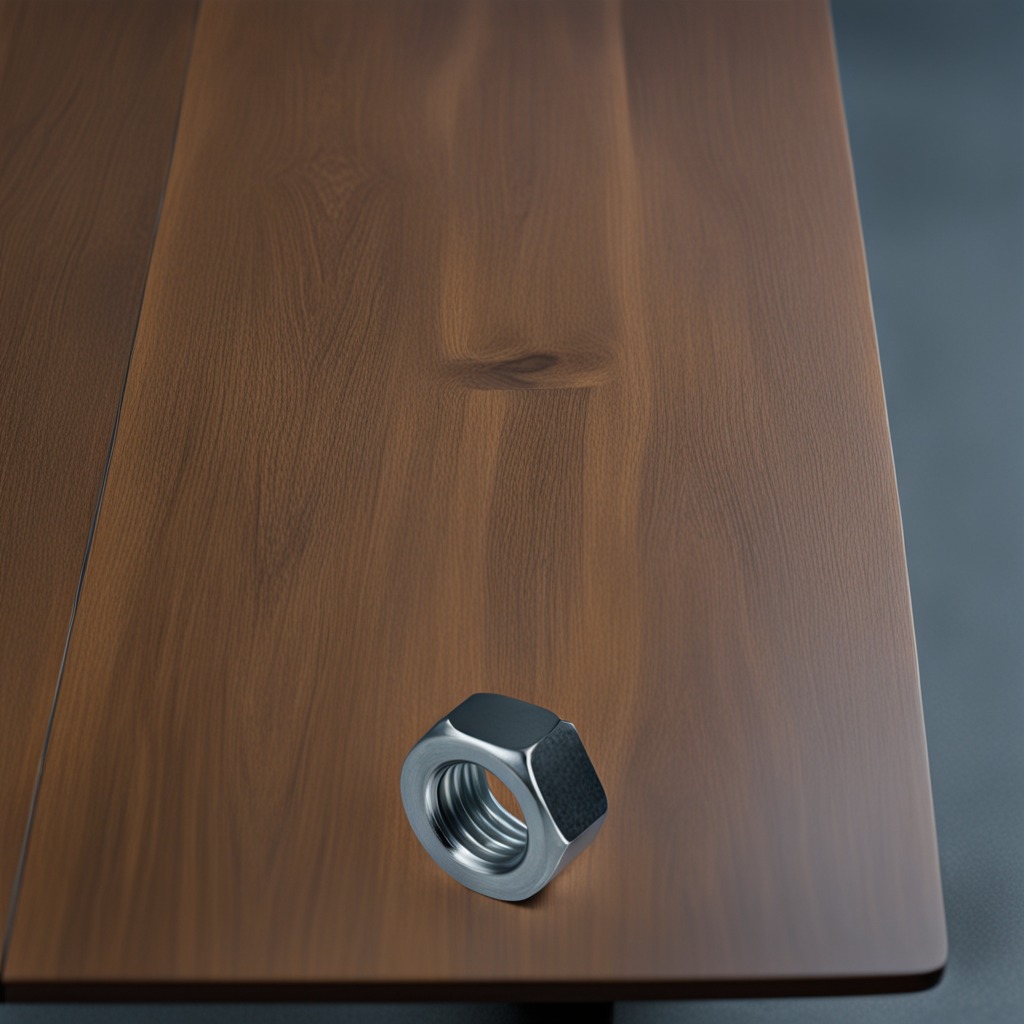
A metal nut is lying on the old table.